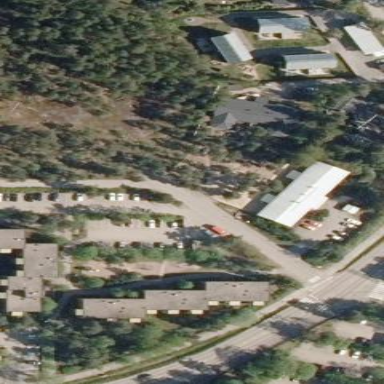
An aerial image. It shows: Kindergarten.